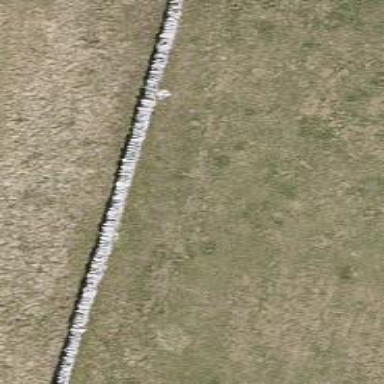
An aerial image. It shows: Wall barrier.